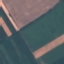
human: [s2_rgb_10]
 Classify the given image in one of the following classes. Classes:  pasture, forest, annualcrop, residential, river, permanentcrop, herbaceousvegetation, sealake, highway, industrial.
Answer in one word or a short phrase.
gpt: AnnualCrop